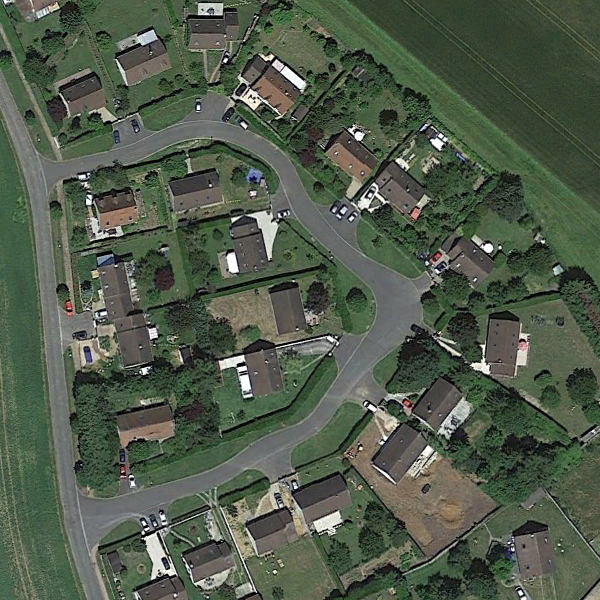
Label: MediumResidential